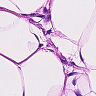
Metastatic tissue present: no